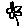
Label: flower